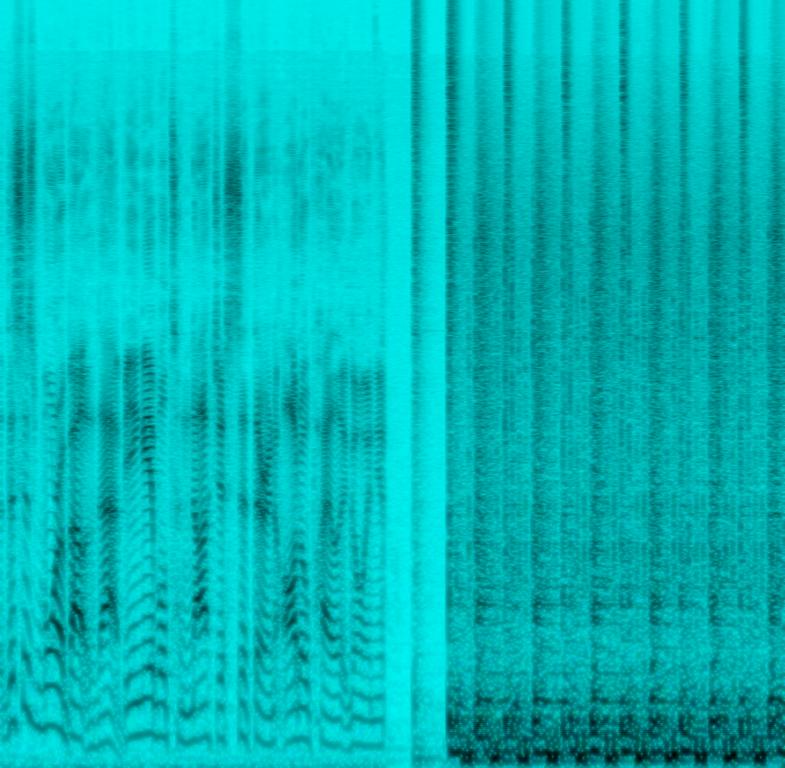
This audio contains someone playing a fast paced drum groove with a lot of double hits on the kick and tom. The drumming stops and then a male voice starts talking. This may be used for a drum tutorial video.